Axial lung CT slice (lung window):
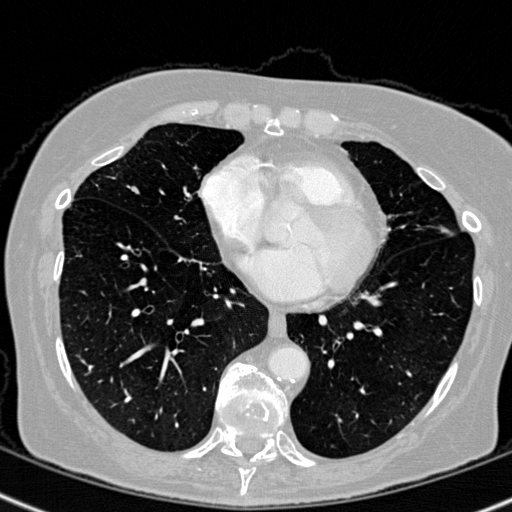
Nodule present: no